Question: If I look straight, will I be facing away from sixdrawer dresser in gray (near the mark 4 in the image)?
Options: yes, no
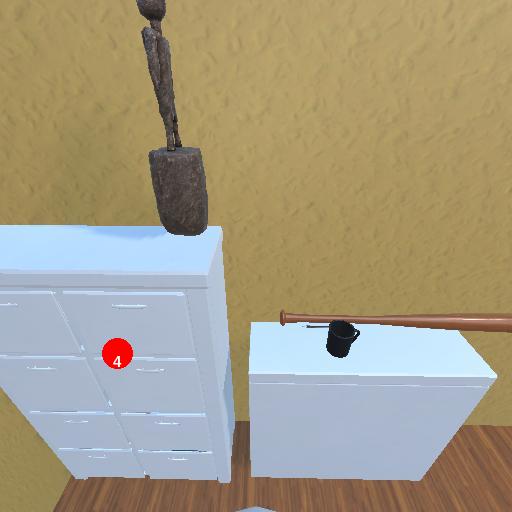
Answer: yes